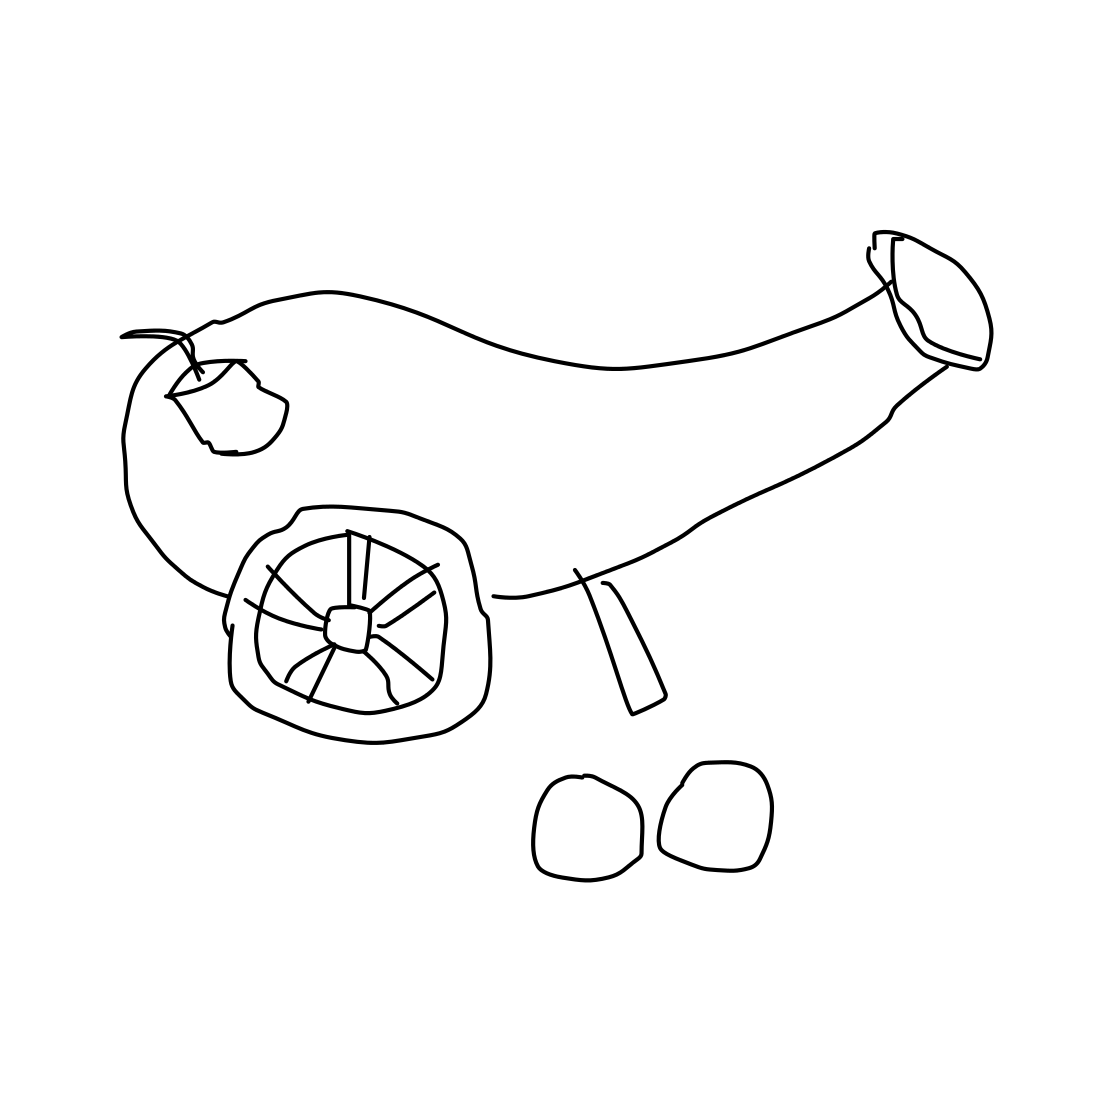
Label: cannon